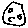
Label: moon